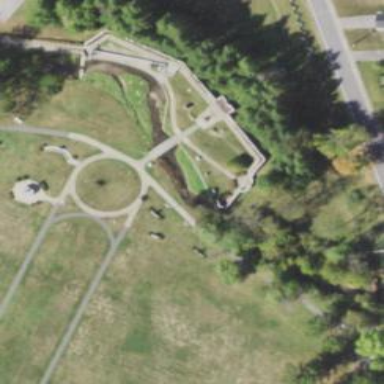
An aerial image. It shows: War memorial steeped in history.